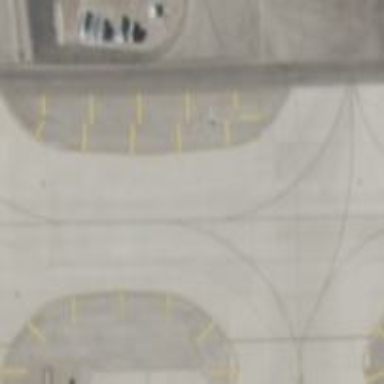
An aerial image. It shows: Image of taxiway at airport.